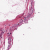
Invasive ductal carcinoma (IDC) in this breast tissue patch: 0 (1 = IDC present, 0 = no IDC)